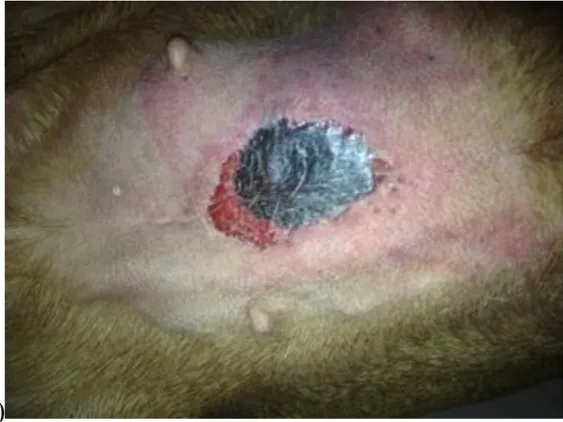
Images of a dog with CRGV (Case 1) illustrating how a dark-red necrotic, cutaneous lesion in the umbilical region expanded in size over the course of approximately 48 h (a-c). Credit: Gregory Cameron MVB, AllPets Drogheda.
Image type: medical_photograph (skin_photograph)